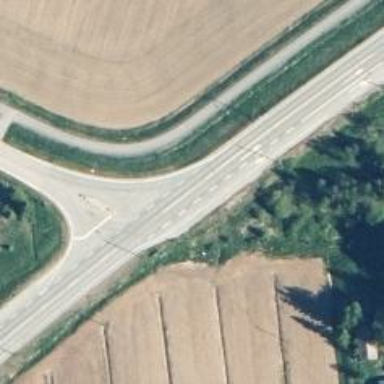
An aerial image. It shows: Asphalt road classified as trunk highway.